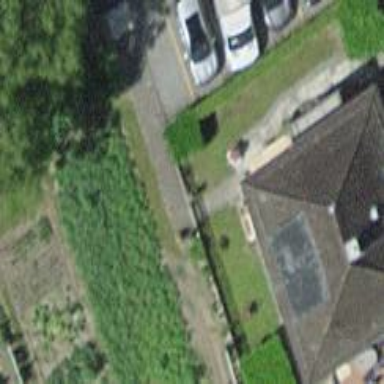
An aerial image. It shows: Detached building.